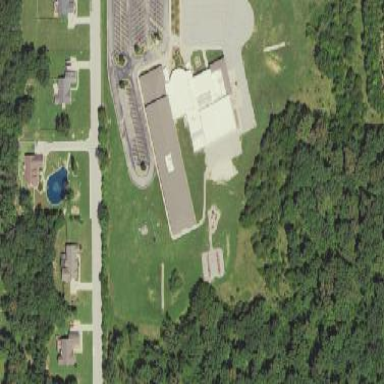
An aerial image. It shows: School building.